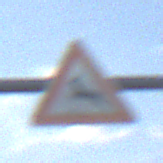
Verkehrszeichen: WildwechselRechts
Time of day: SunriseSunset
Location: Outdoor (Nature)
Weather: PartlyCloudy
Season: NotSpecified
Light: Natural